Question: The issue:
I want to select the products which have the option_value_id of both 1 and 3. But, as you can see, it will also show the products which have only have 1 of the option_value_ids.
I tried adding AND instead of IN but that will obviously show no results.
The answer might be simple, but I just can't seem to figure it out at the moment.
Could someone help me out? Even a small hint can be appreciated.

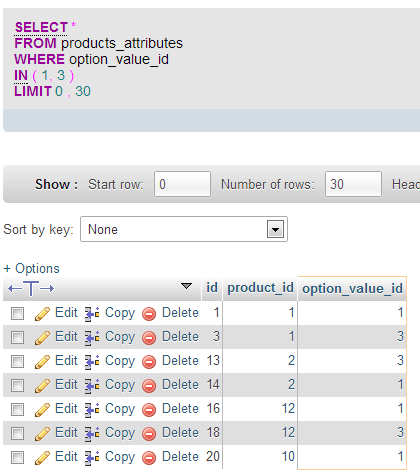
Answer: This is called <URL>, and here is one way to do so:
'''
SELECT *
FROM TABLEName
WHERE Product_ID IN(SELECT Product_ID
FROM Tablename
WHERE option_value_id IN(1, 3)
GROUP BY Product_ID
HAVING COUNT(option_value_id) = 2);
'''
## SQL Fiddle Demo
This will give you:
'''
| ID | PRODUCT_ID | OPTION_VALUE_ID |
-------------------------------------
| 1 | 1 | 1 |
| 3 | 1 | 3 |
| 13 | 2 | 3 |
| 14 | 2 | 1 |
'''